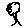
Label: tree